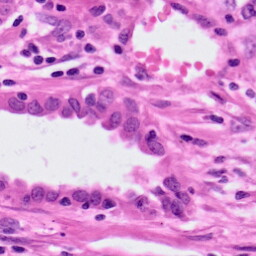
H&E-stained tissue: Lung